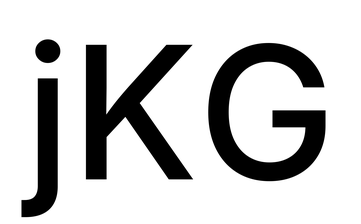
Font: Inter_Medium